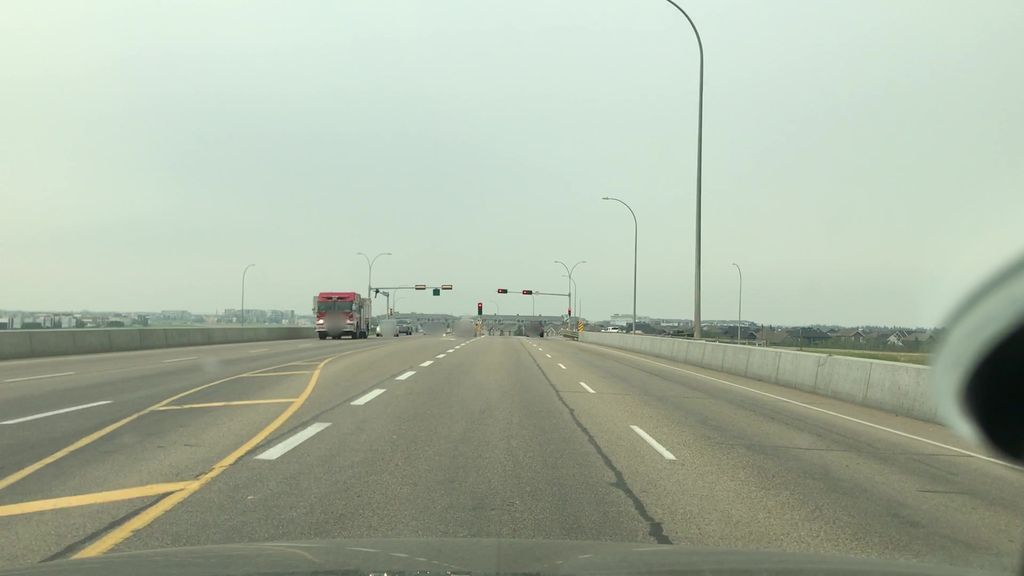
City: edmonton